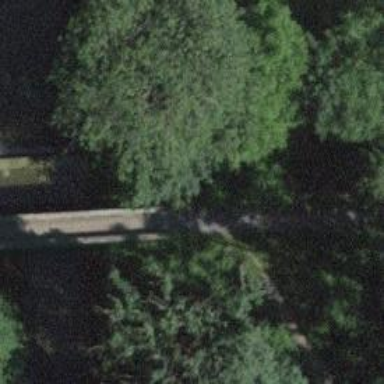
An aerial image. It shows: Concrete path bridge.